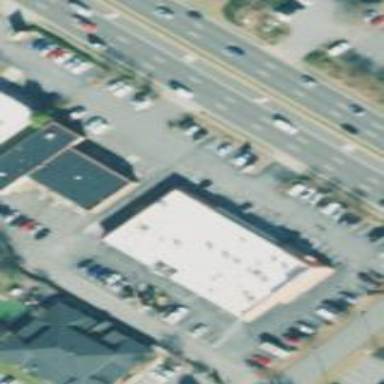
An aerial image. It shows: Retail building.